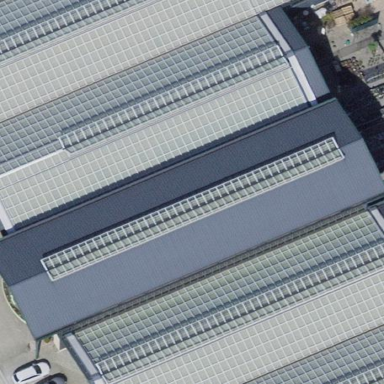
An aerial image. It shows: Greenhouse used for horticulture.